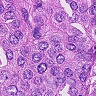
Metastatic tissue present: yes